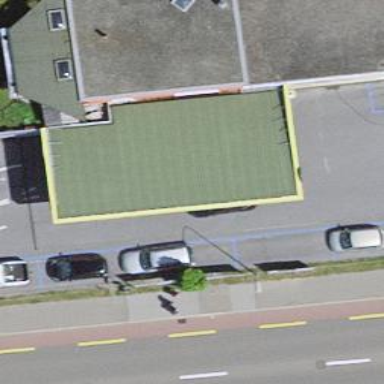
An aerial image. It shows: Fuel amenity located on the roof of building.